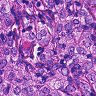
Metastatic tissue present: yes